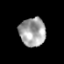
Tissue: prostate
Cell type: T cells
Senescence score: 0.358
Nuclear area (px): 738
Mean DAPI intensity: 163.145